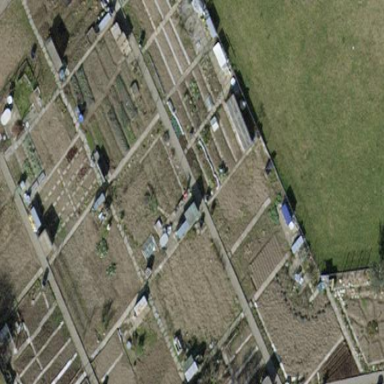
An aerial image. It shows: Allotments area.